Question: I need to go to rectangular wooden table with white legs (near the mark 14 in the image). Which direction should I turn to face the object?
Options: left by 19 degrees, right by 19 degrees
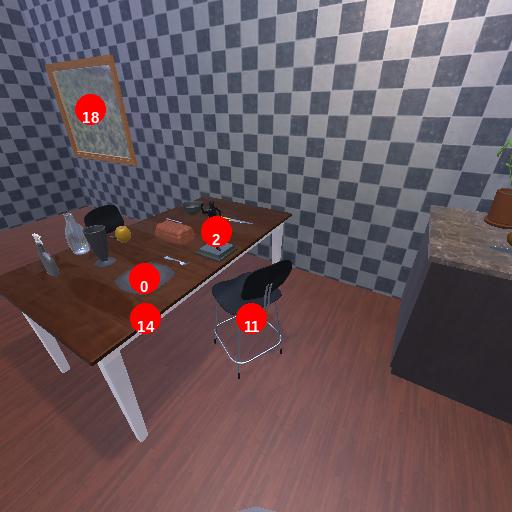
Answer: left by 19 degrees